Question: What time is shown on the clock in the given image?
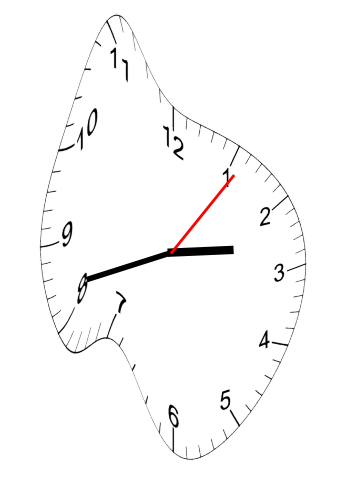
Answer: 02:42:06